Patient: sex M, age 26
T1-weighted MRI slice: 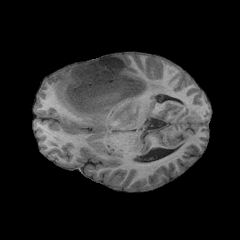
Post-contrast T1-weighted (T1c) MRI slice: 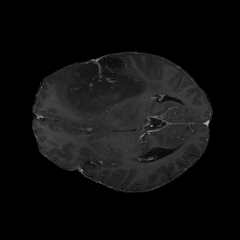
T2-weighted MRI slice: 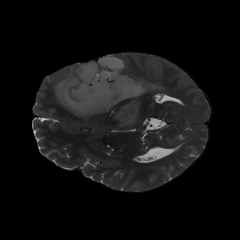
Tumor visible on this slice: yes
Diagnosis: Astrocytoma, IDH-mutant
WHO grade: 3